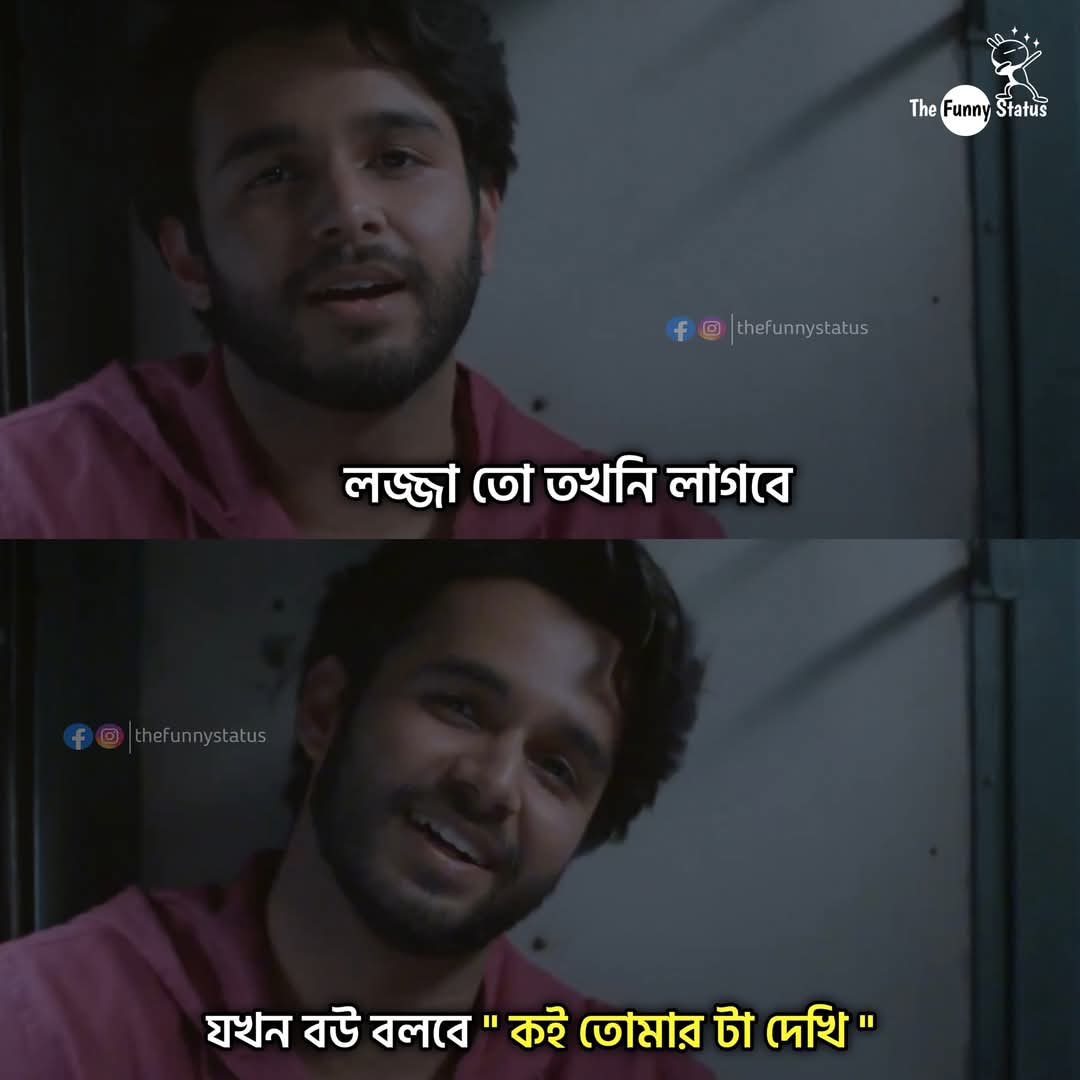
Text: লজ্জা তো তখনি লাগবে
যখন বউ বলবে " কই তোমার টা দেখি "
Label: Non Hate